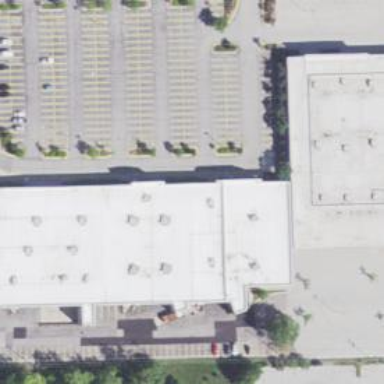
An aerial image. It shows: Retail building.